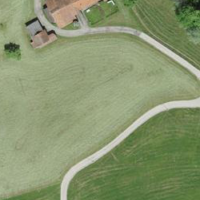
EUNIS habitat code: 24
Species observed at this site:
Circaea lutetiana